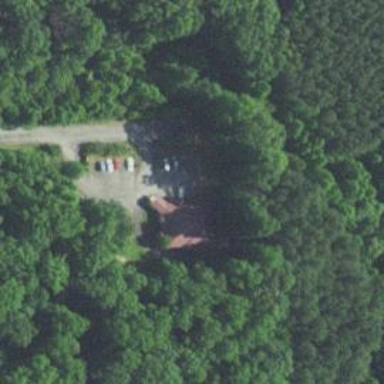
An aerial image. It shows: Veterinary facility.